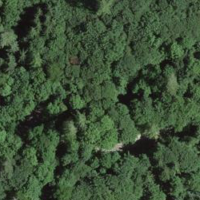
EUNIS habitat code: 44
Species observed at this site:
Cephalanthera damasonium